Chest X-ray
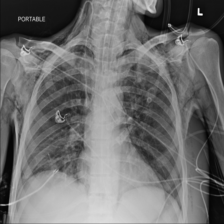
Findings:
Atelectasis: negative
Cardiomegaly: negative
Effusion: negative
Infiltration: positive
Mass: negative
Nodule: negative
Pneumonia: negative
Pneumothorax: positive
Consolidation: negative
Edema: negative
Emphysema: positive
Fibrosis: negative
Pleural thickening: negative
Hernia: negative